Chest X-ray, AP view. Patient: 42 years old, sex M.
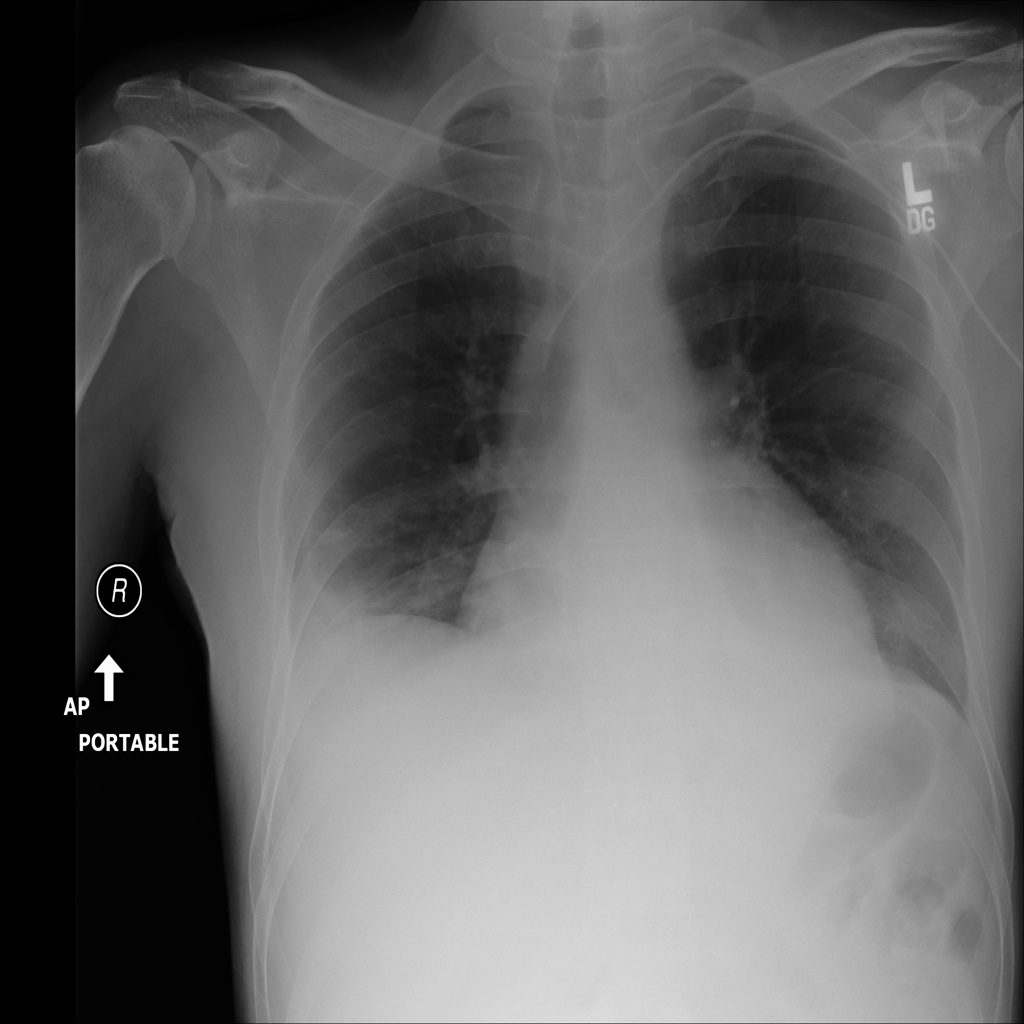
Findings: Effusion